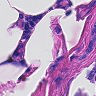
Metastatic tissue present: no